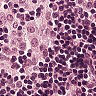
Metastatic tissue present: no